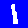
Digit: 1